Aerial crown-view tile of a tropical tree (Barro Colorado Island, Panama), acquired 20250715:
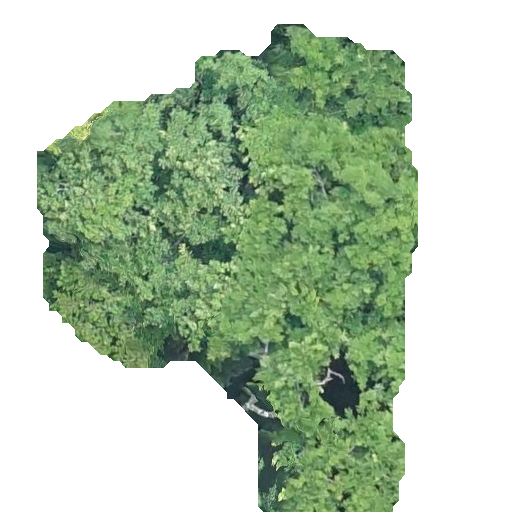
Species: Sapium glandulosum
GBIF accepted scientific name: Sapium glandulosum
Crown area: 191.268 m²